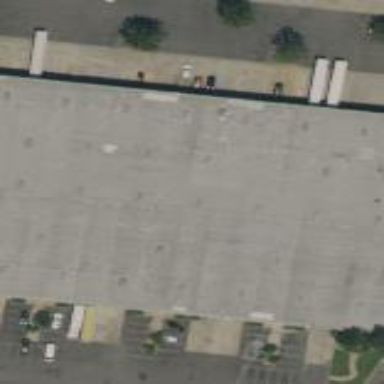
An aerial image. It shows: Warehouse building.